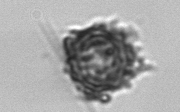
Label: Thalassiosira_TAG_external_detritus